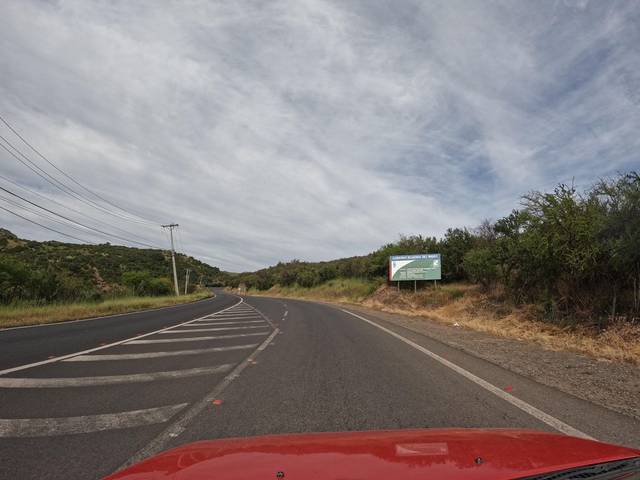
Region: Chile
Coordinates: -35.418, -71.725